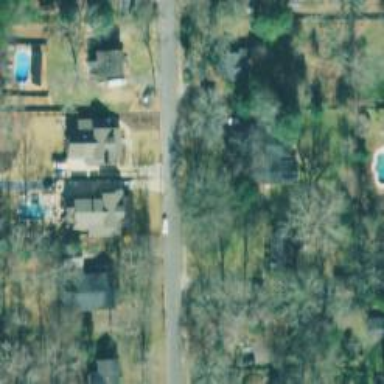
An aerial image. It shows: Residential road with asphalt surface. Sidewalk is present on the left side.